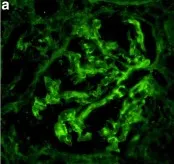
A. Positive mesangial IgA staining in immunofluorescence (high power field).
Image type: pathology (immunostaining)